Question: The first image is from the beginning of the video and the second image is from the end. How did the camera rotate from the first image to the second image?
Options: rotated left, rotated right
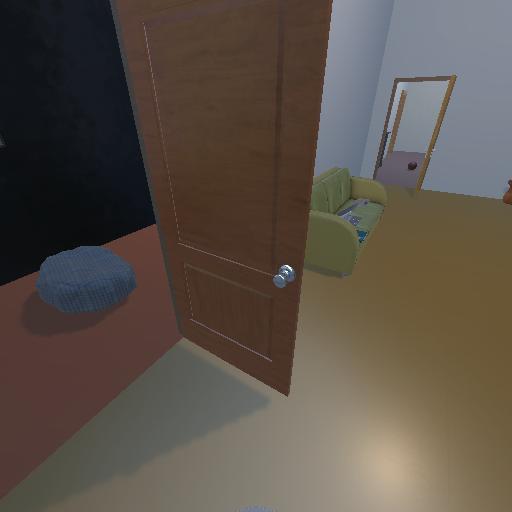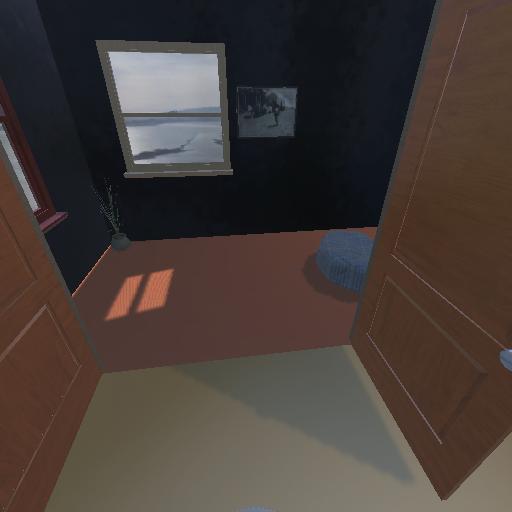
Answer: rotated left